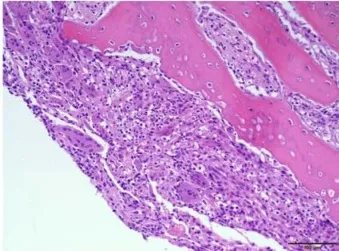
Histologic and immunohistological examination. (A) Histologic examination showed multinucleated giant cells and mononuclear histiocytes aggregated with eosinophils and neutrophils (200x).
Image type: pathology (h&e)